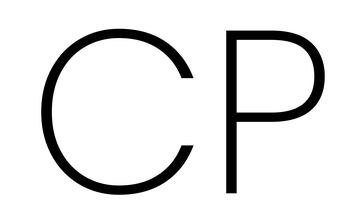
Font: Poppins-ExtraLight